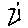
Label: zigzag